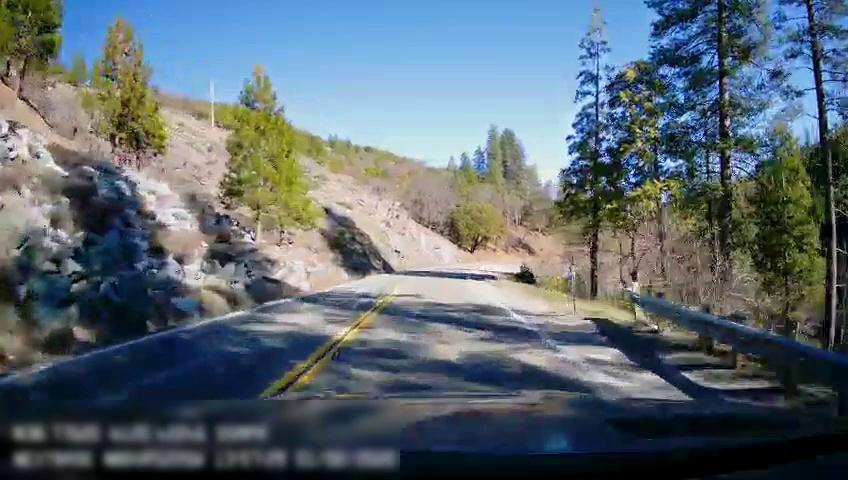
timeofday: Day
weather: Sunny
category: Drivable Space
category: Drivable Space
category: Lanes | Opposite Lane
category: Lanes | Current Lane
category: Lanes | Opposite Lane
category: Lanes | Current Lane